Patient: sex M, age 66
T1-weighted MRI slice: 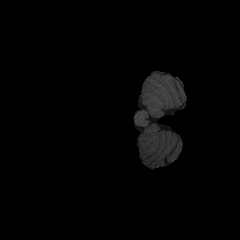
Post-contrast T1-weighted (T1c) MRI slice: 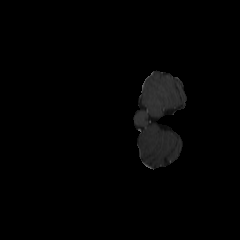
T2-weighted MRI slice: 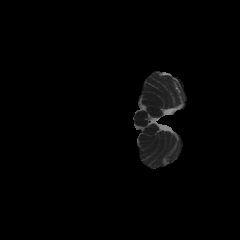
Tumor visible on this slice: no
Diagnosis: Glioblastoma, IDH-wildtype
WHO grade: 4